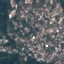
Land use / land cover class: Residential